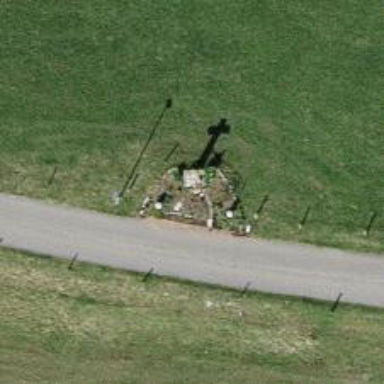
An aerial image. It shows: Historic wayside cross.